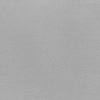
Atmospheric dust classification: dusty